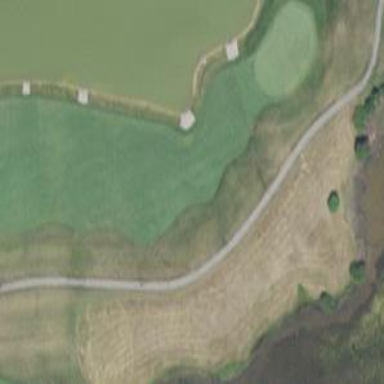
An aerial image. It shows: View of golf hole.